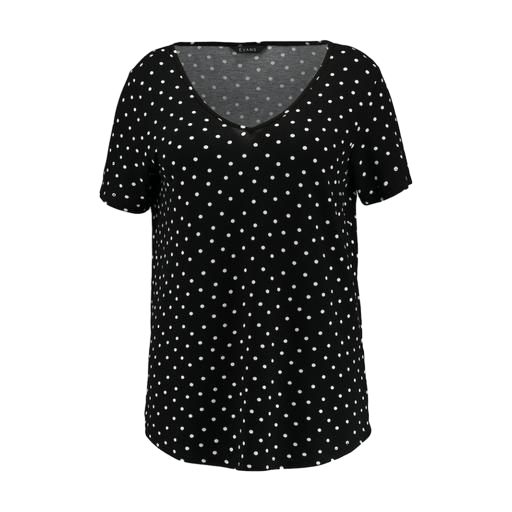
black plus size printed t-shirt only macy, black printed short-sleeve top only macy, short-sleeve top only macy, white background